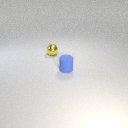
small yellow metal sphere to the left of small blue rubber cylinder